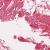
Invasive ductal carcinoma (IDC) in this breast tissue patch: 0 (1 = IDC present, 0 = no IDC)